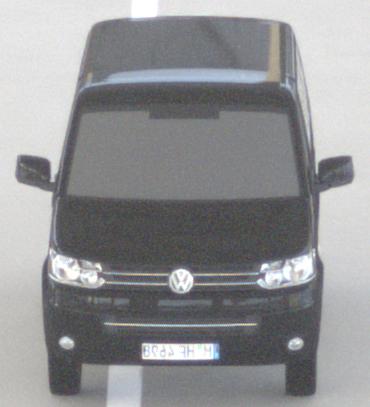
Make: VW Commercial Vehicles (Nutzfahrzeuge)
Model: T5 Multivan 2.0
Detailed model: T5 Multivan
Model produced from: 2009/09
Model produced until: 2013/06
Doors: 4
Color: black
Road condition: dry road
Daytime: morning or afternoon
Contrast: low contrast